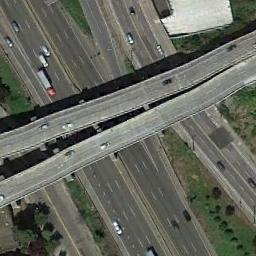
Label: overpass